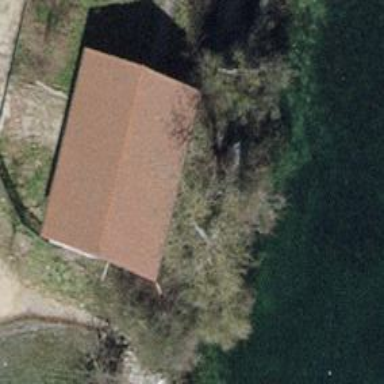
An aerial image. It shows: View of roof of building.